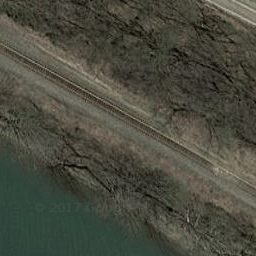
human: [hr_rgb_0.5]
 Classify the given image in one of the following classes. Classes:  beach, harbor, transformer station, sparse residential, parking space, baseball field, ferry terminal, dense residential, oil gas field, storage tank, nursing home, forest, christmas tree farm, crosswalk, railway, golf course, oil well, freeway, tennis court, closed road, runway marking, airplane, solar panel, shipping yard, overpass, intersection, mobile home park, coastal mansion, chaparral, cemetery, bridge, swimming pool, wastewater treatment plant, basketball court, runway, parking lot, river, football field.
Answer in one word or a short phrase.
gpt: railway